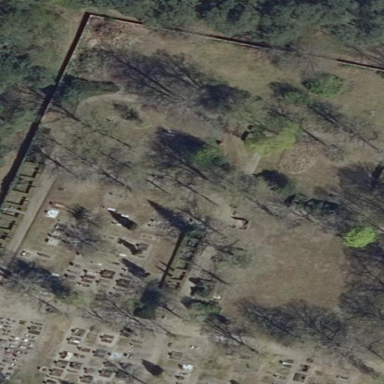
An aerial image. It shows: Cemetery.